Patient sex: F
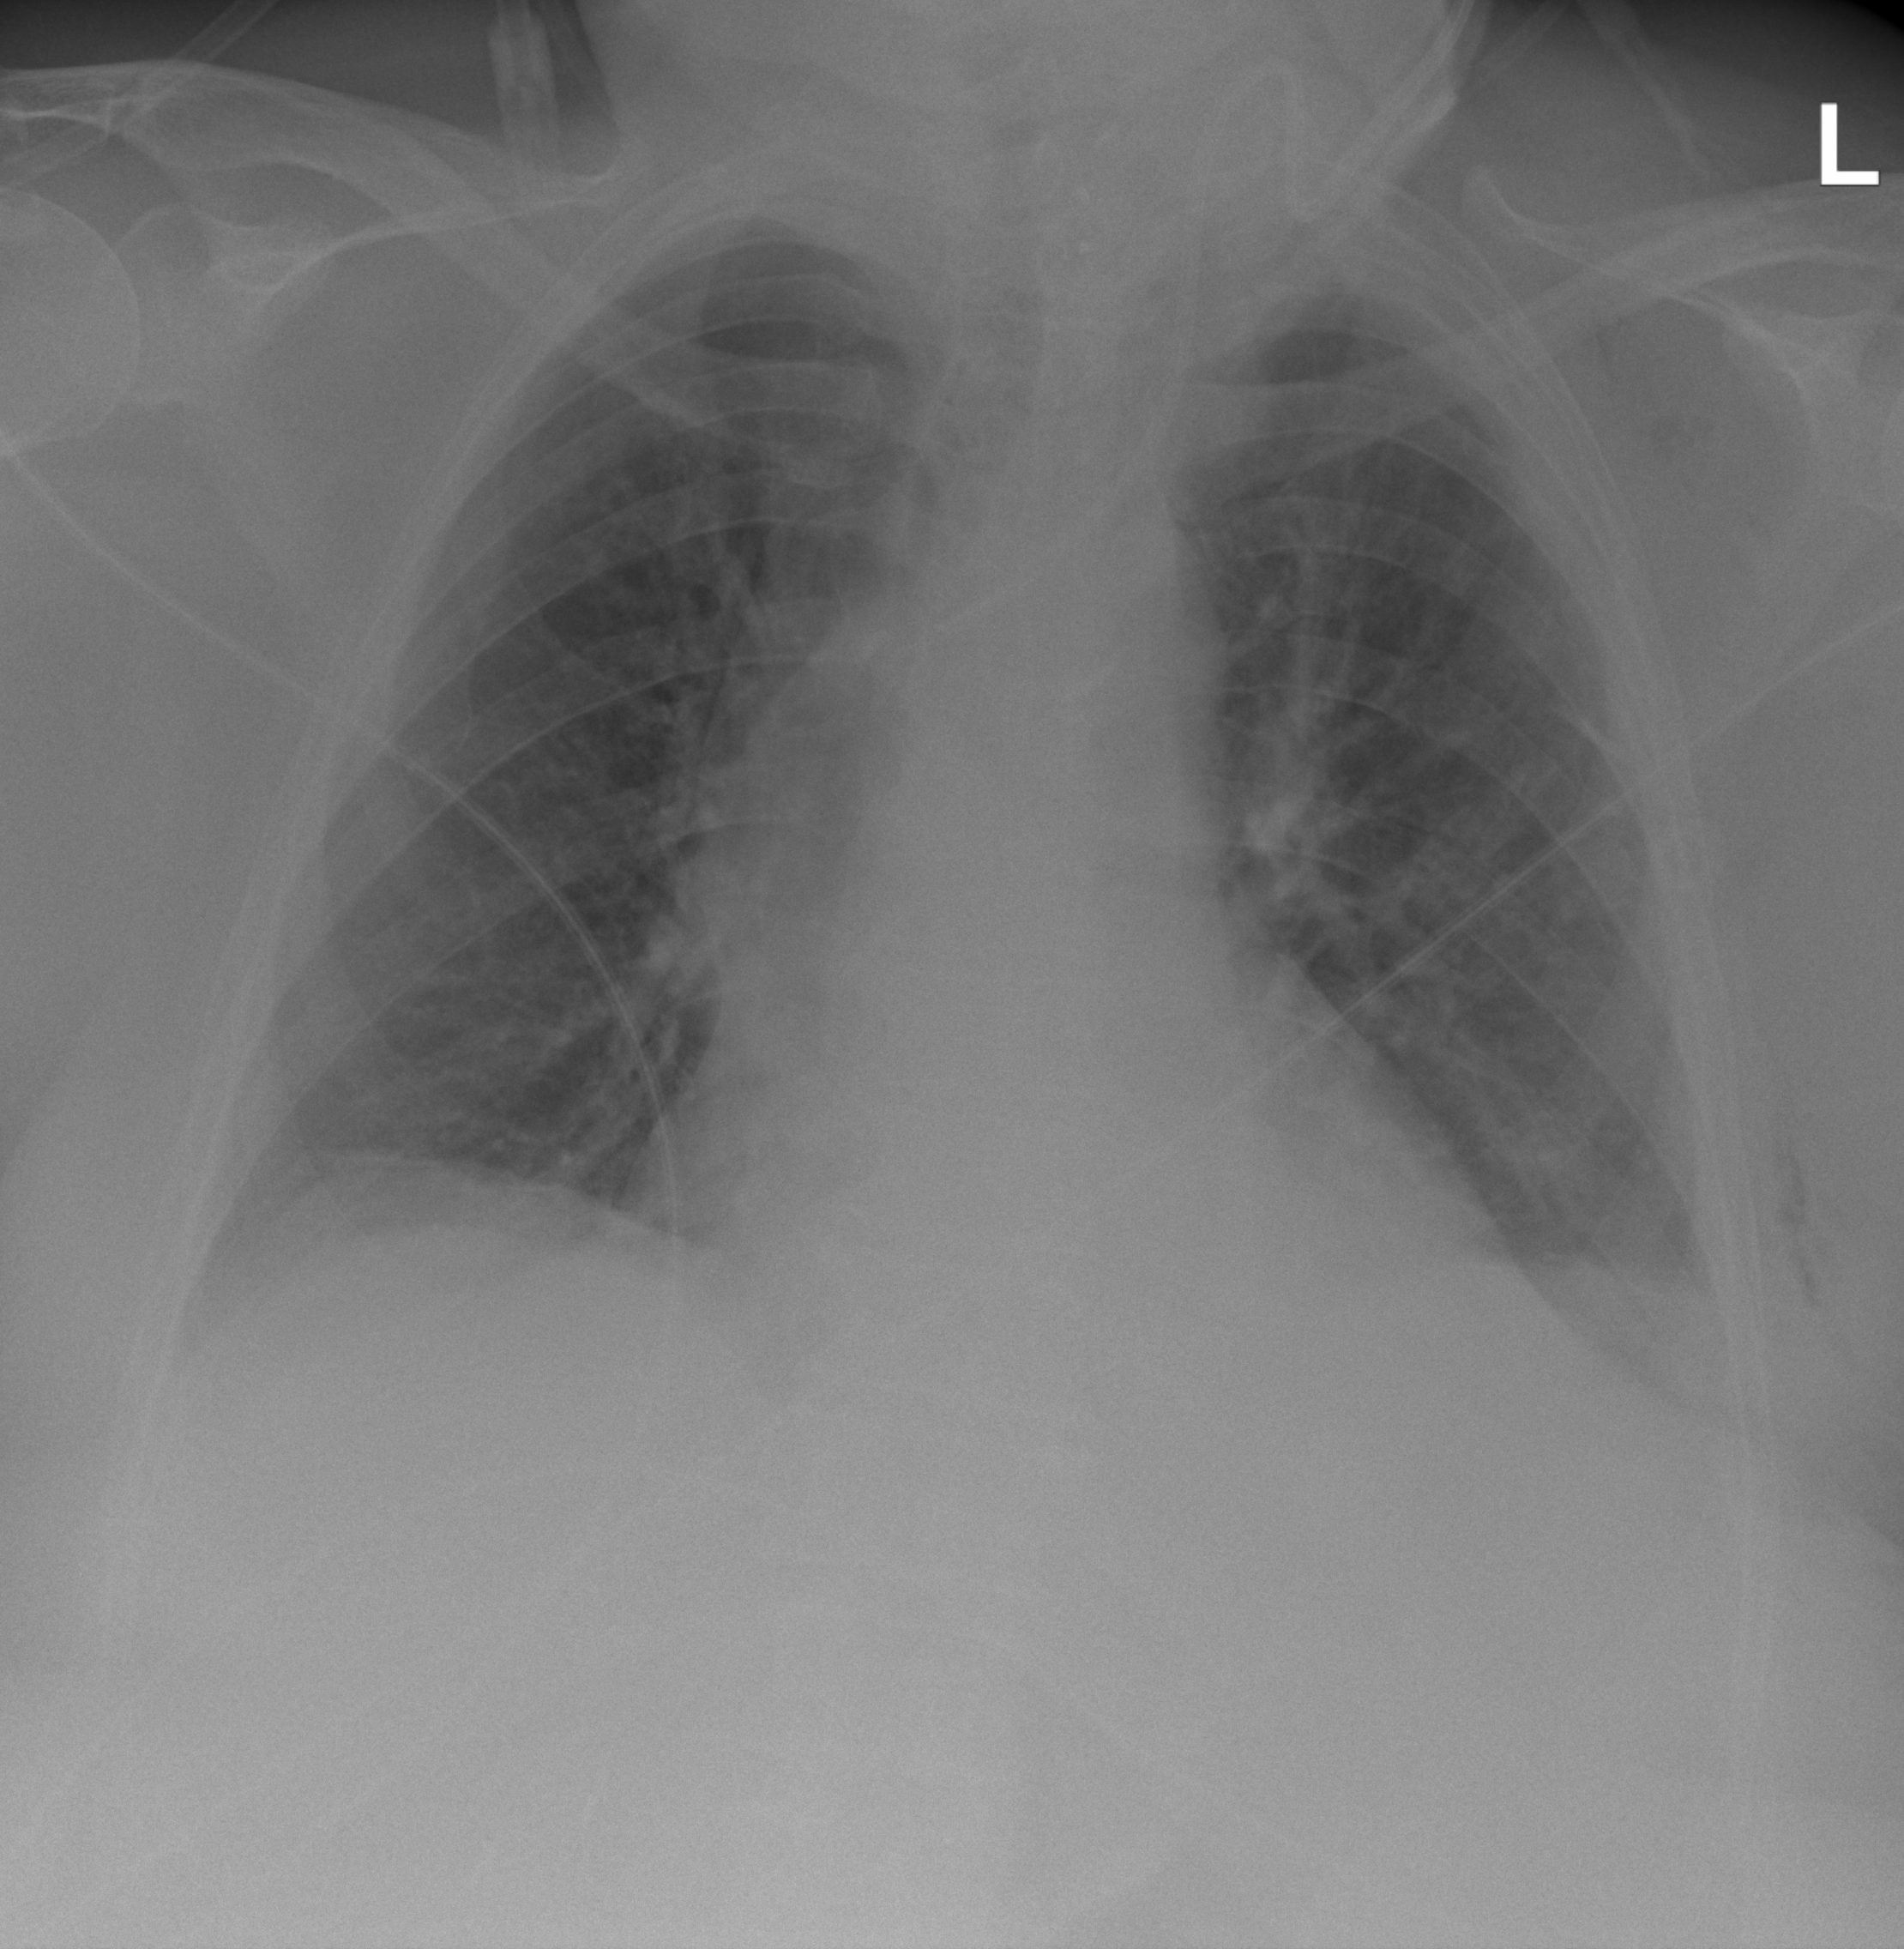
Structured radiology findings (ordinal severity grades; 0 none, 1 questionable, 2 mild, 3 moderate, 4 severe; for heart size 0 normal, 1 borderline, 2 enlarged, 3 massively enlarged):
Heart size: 1
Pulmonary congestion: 0
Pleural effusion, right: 1
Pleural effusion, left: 2
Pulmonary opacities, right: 0
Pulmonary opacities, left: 0
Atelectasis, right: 2
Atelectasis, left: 2